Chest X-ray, PA view. Patient: 62 years old, sex F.
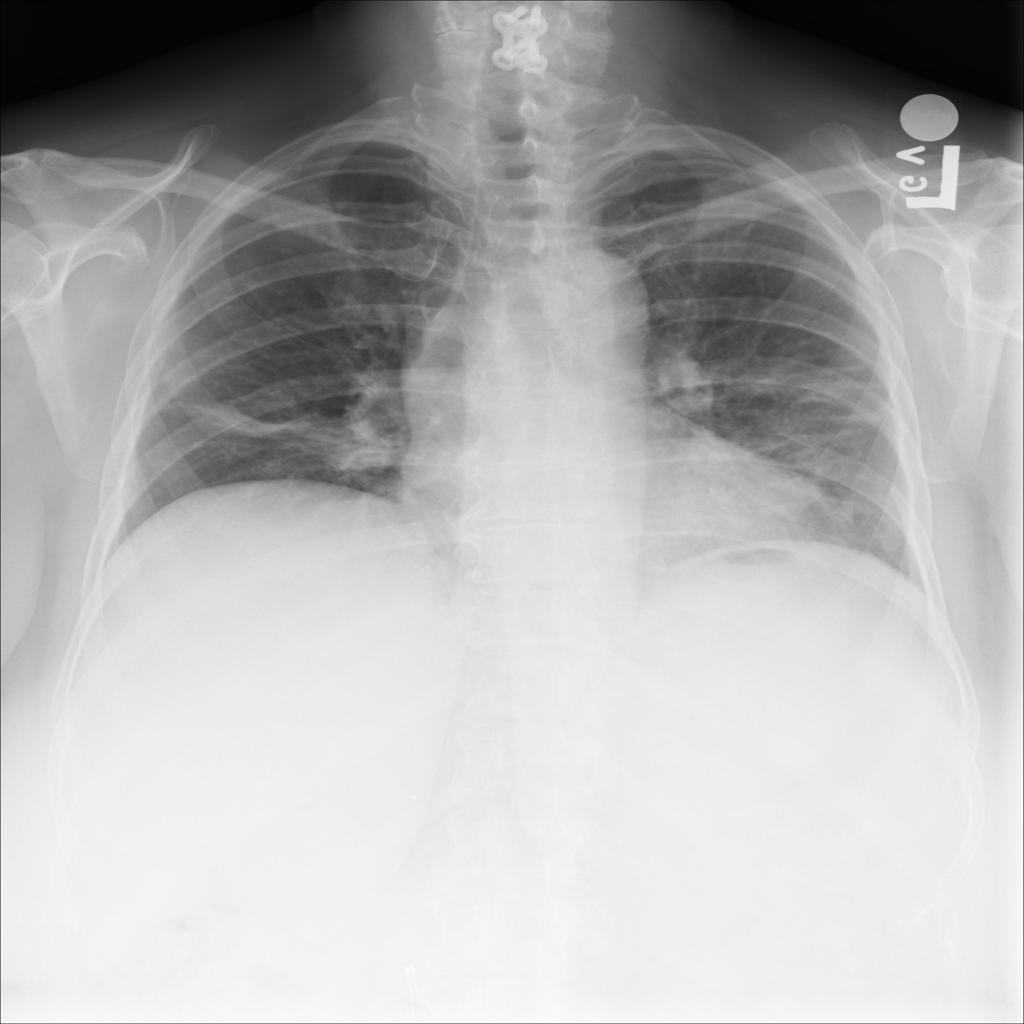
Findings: Atelectasis